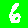
Digit: 6